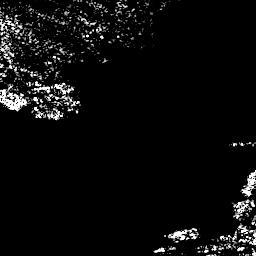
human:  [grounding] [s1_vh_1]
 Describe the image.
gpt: In the satellite image, there is  <ref>1 medium ship </ref> <box>[[64, 87, 78, 94, 0]]</box> located at bottom right.